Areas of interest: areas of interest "Soccer Field"
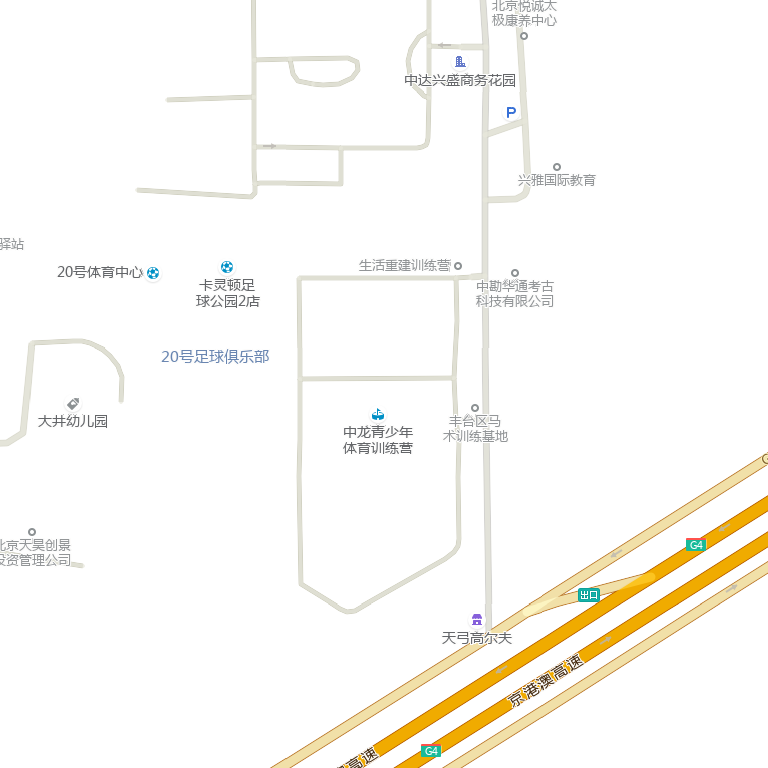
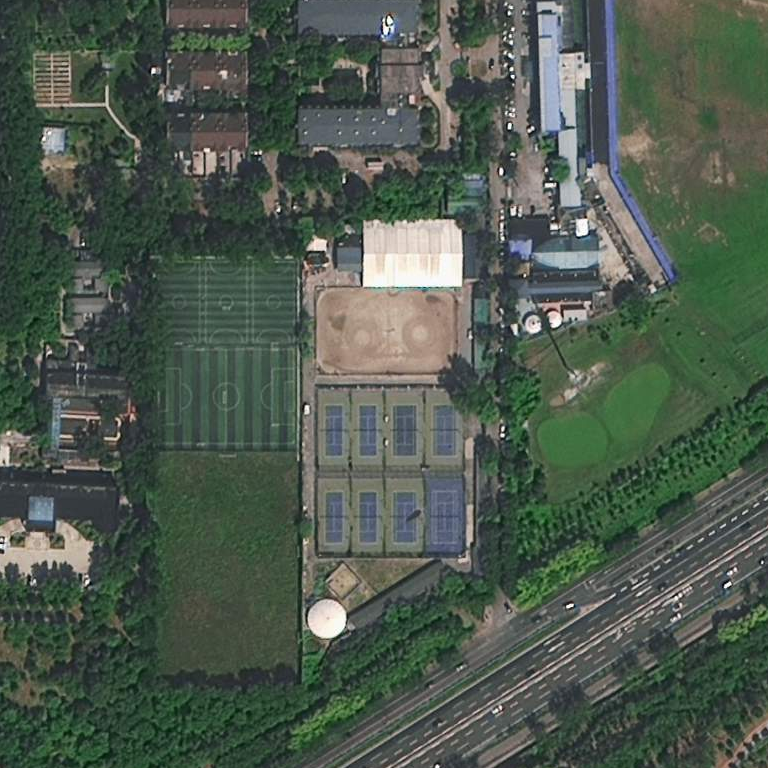